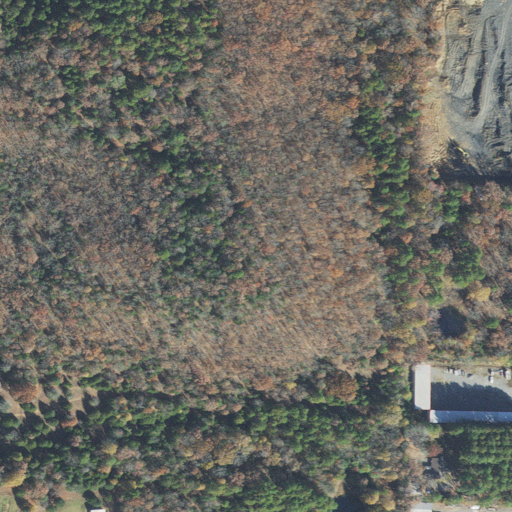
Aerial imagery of mountain in Arkansas named Tater Hill containing deciduous forest, evergreen forest, mixed forest, barren land, pasture, grassland, open development, low intensity development, and medium intensity development